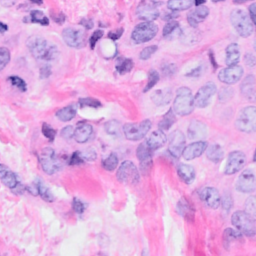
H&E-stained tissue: Breast